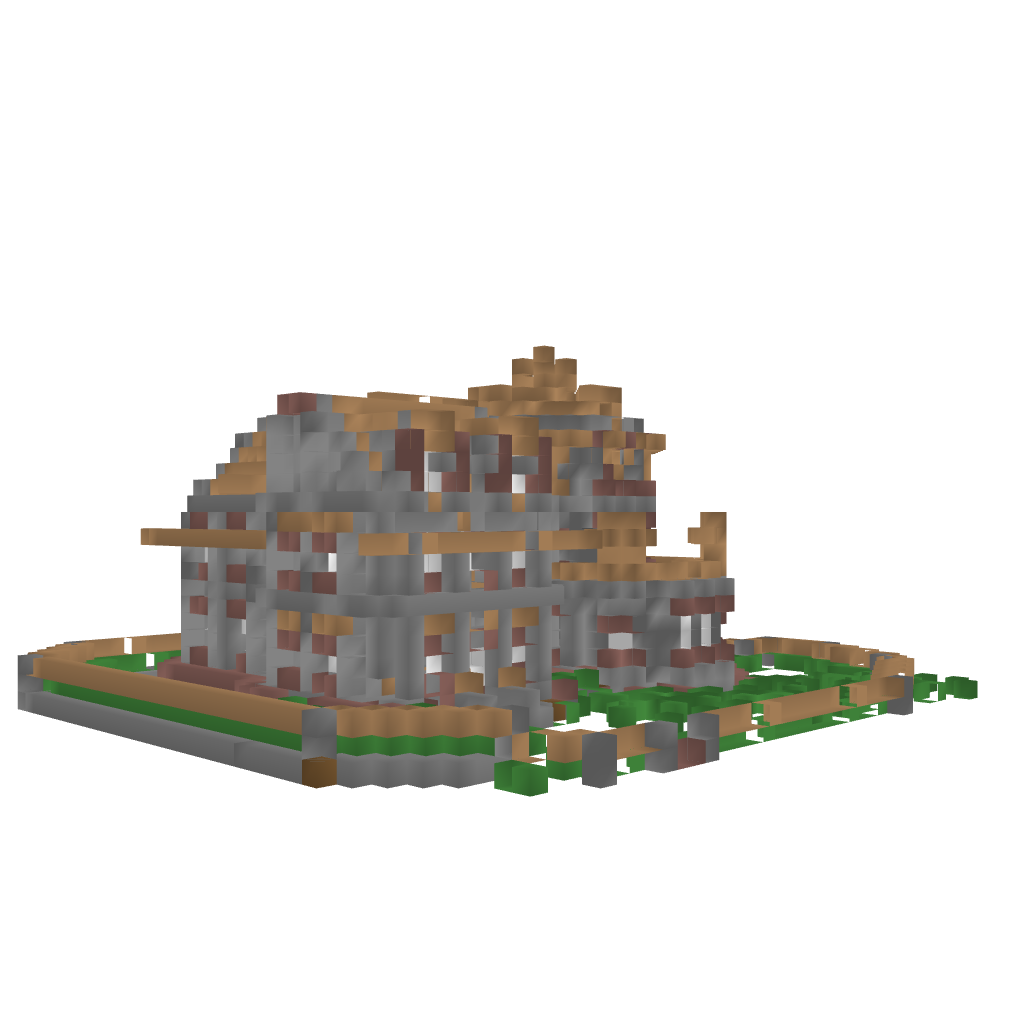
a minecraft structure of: floating glass city good quality